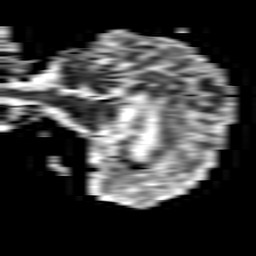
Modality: ADC
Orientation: sagittal
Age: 86
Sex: female
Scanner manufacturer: philips
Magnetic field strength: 1.5 T
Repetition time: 3.392 s
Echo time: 0.06899 s